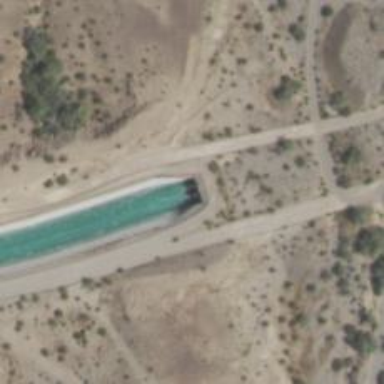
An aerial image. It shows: Culvert tunnel for water canal.